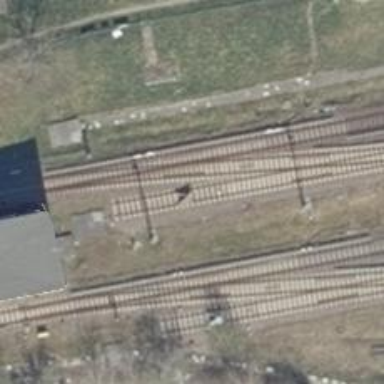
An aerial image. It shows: Electrified rail siding.